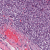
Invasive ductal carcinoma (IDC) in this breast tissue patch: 1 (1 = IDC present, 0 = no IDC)